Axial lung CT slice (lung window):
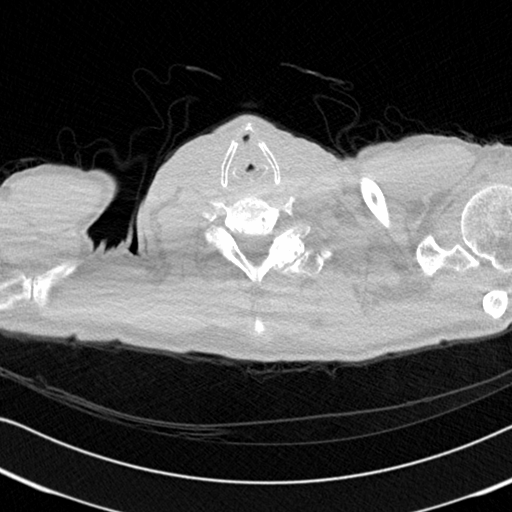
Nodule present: no